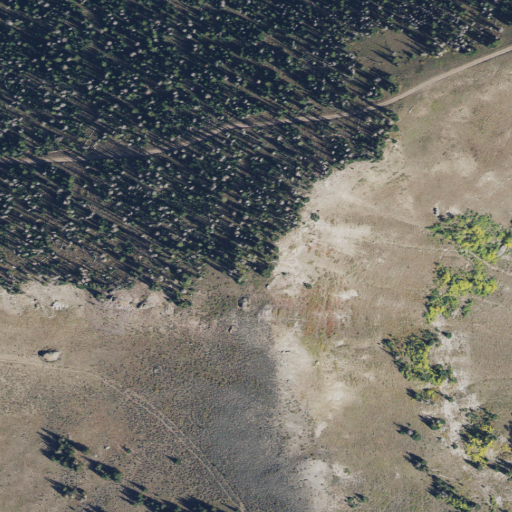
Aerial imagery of mountain in Utah named Wolf Creek Peak containing evergreen forest, shrub, open development, deciduous forest, and mixed forest